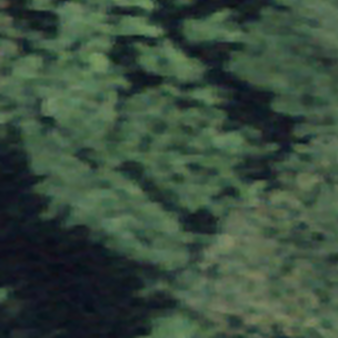
Label: other